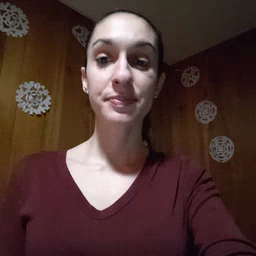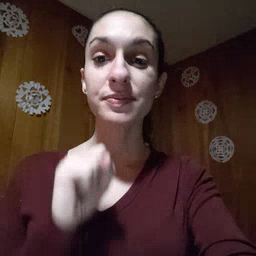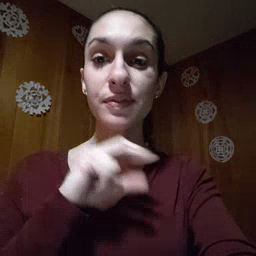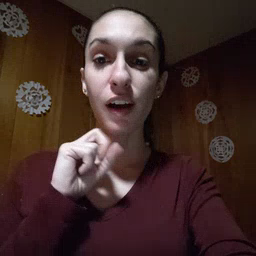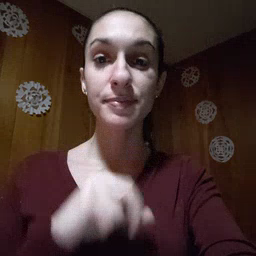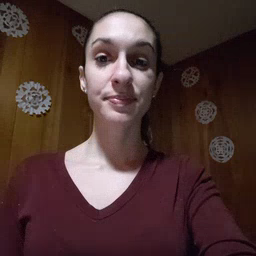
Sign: frog